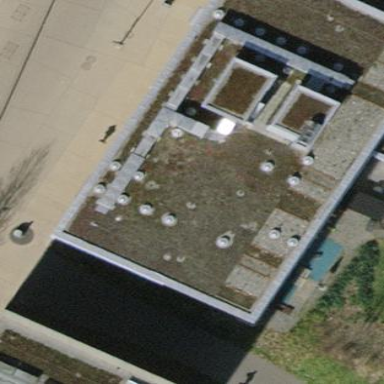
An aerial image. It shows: Residential building with flat gray roof.